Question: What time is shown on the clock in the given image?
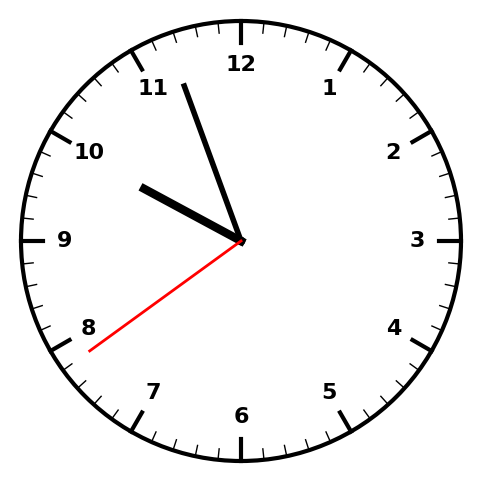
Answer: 09:56:39